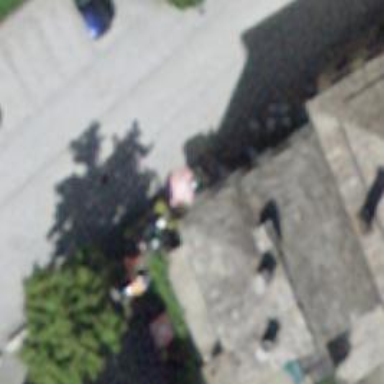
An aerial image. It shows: Cafe.